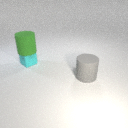
large green rubber cylinder above small cyan rubber cube